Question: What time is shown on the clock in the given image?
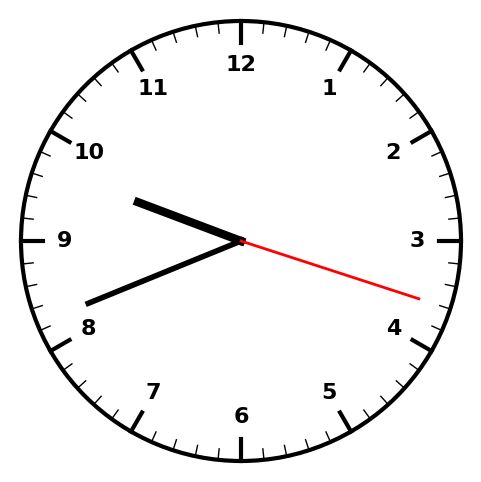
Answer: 09:41:18